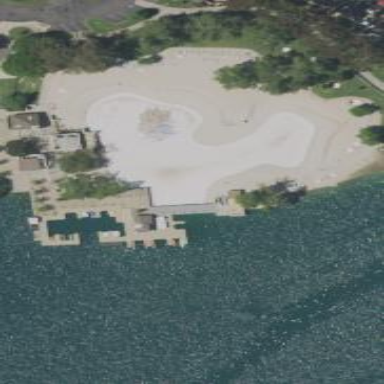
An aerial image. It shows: Swimming pool located in leisure land.